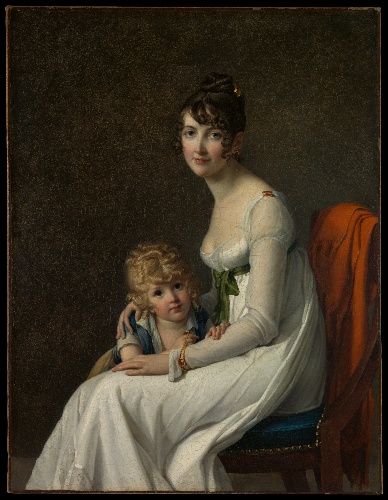
Title: Madame Philippe Panon Desbassayns de Richemont (Jeanne Eglé Mourgue, 1778–1855) and Her Son, Eugène (1800–1859)
Artist: Marie Guillelmine Benoist
Artist bio: French, Paris 1768–1826 Paris
Date: 1802
Object type: Painting
Classification: Paintings
Medium: Oil on canvas
Dimensions: 46 x 35 1/4 in. (116.8 x 89.5 cm)
Department: European Paintings
Credit line: Gift of Julia A. Berwind, 1953
Accession year: 1953
Repository: Metropolitan Museum of Art, New York, NY
Tags: Boys|Portraits|Women